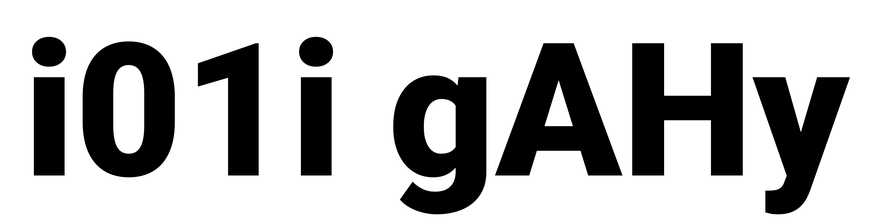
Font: Roboto_Black